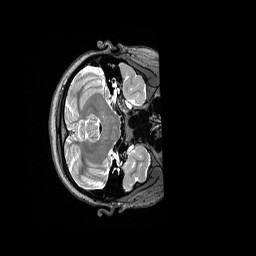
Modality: T2w
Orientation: axial
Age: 20
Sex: female
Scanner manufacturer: siemens
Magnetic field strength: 3 T
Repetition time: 3.2 s
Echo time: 0.562 s